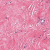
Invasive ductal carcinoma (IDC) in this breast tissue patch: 0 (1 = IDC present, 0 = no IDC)